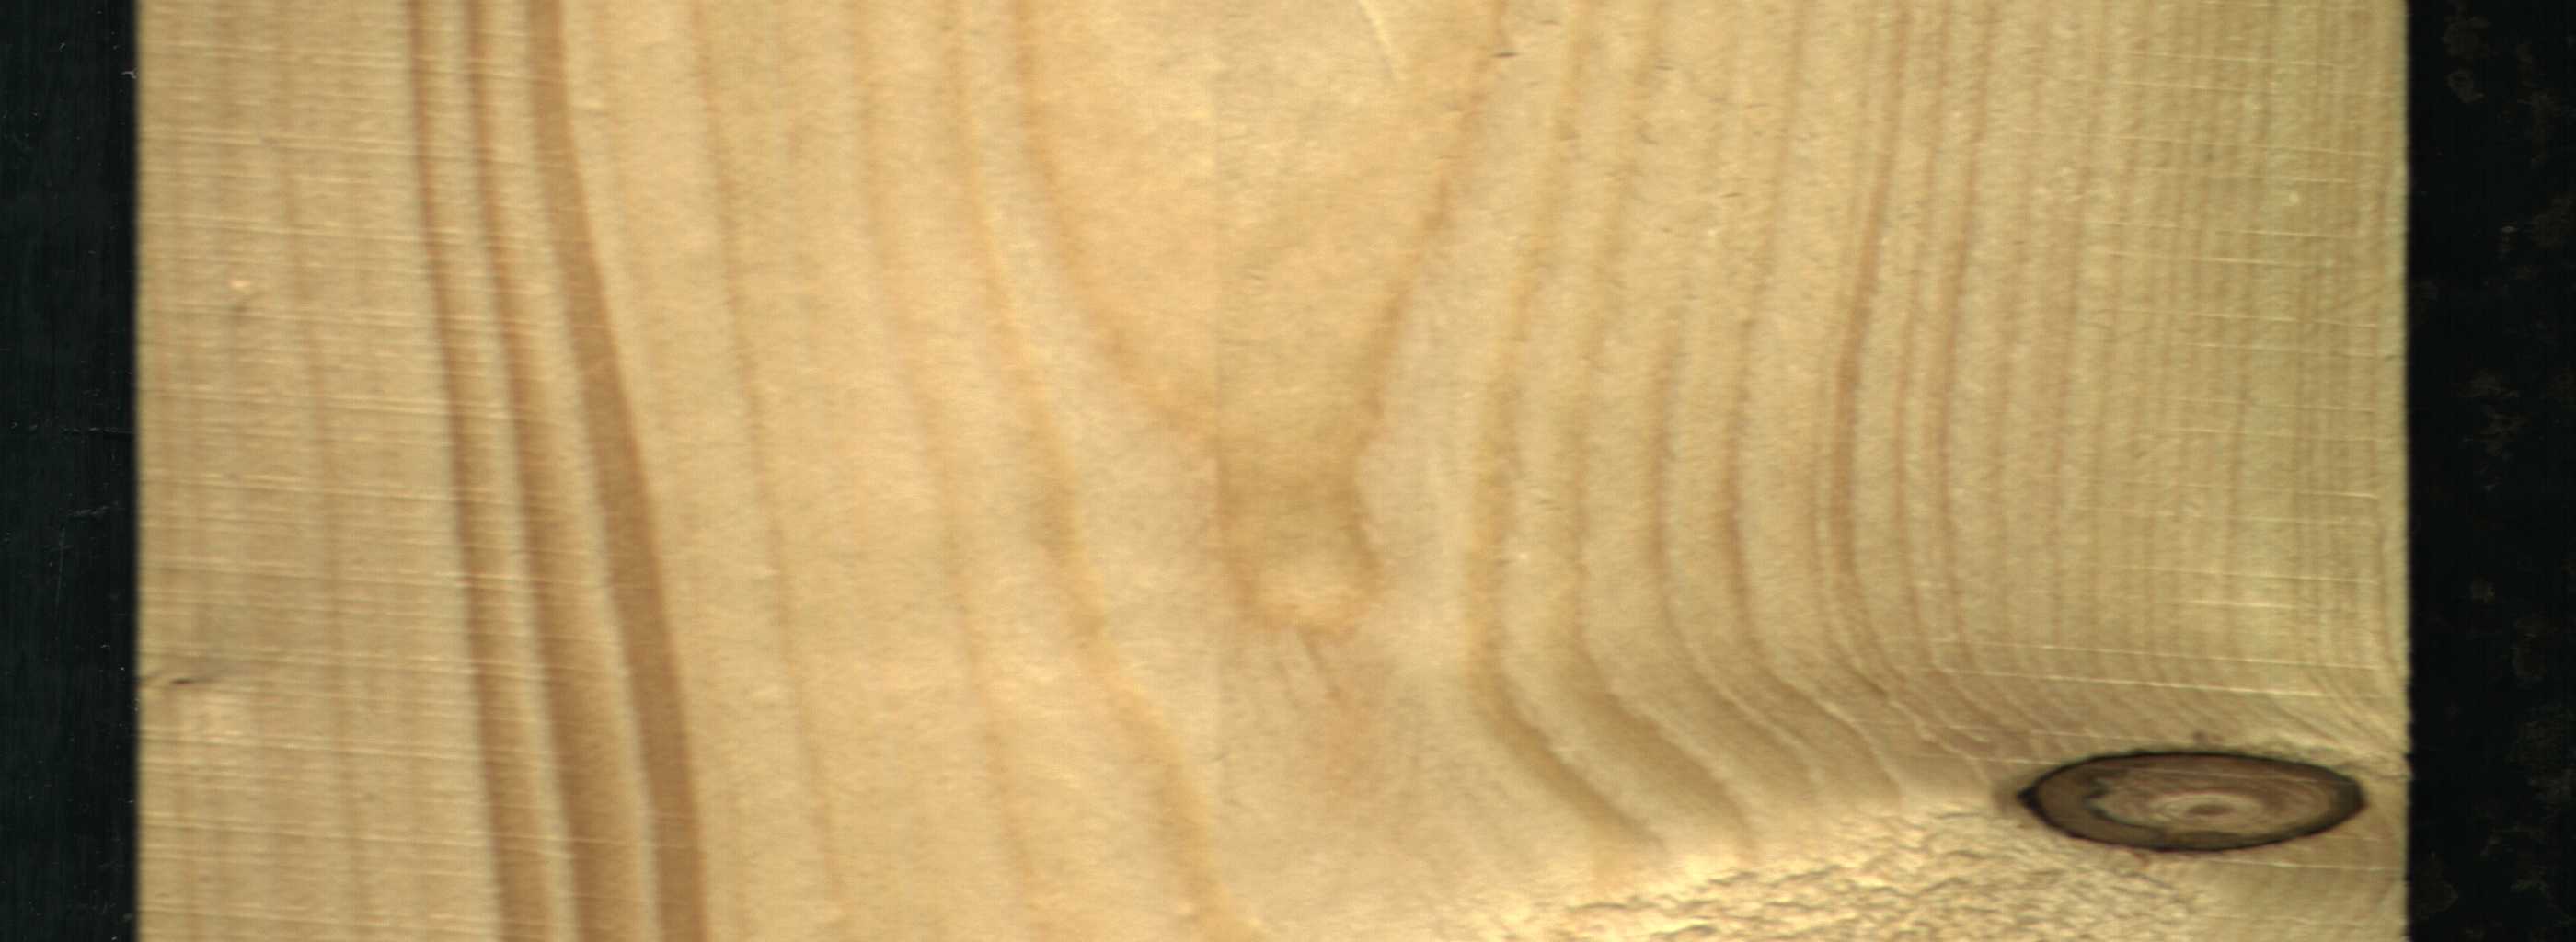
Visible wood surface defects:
Dead_Knot